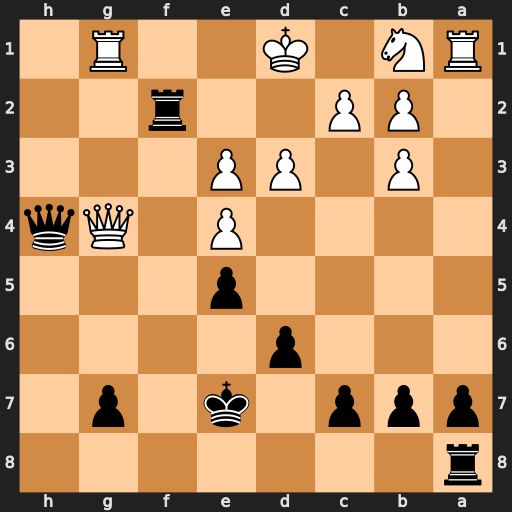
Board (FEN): r7/ppp1k1p1/3p4/4p3/4P1Qq/1P1PP3/1PP2r2/RN1K2R1
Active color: b
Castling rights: -
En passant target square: -
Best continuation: Rf1+ Rxf1 Qxg4+